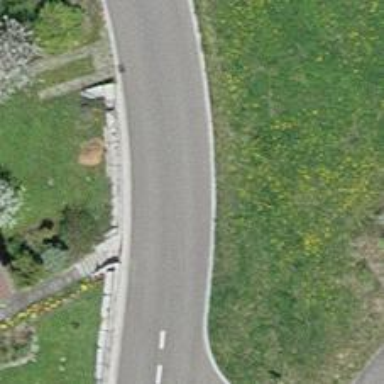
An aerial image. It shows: Tertiary road.